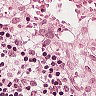
Metastatic tissue present: no